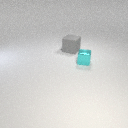
small cyan metal cube in front of large gray rubber cube